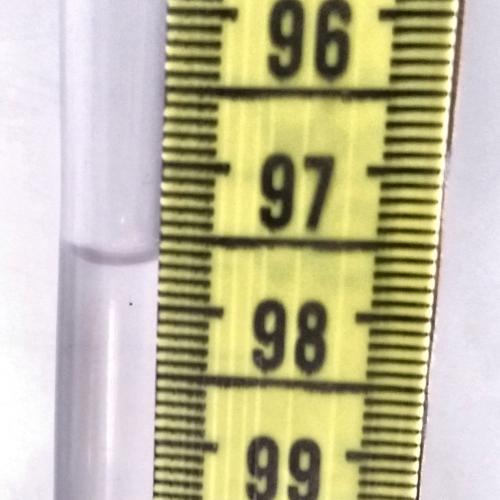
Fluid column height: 97.7 cm